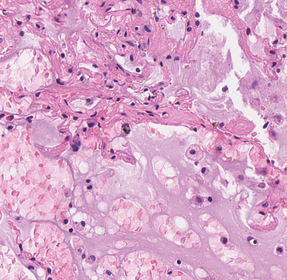
Tumor epithelial tissue: no
Tumor-associated stroma tissue: no
Normal tissue: yes